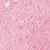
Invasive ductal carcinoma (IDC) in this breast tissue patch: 0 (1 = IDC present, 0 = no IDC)